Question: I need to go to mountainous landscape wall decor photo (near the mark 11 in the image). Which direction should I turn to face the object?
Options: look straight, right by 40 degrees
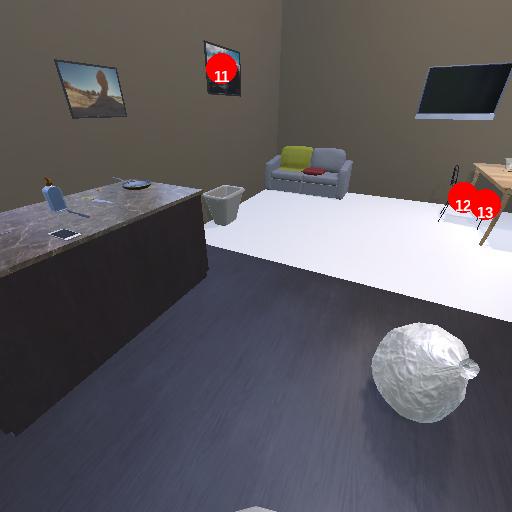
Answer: look straight